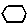
Label: hexagon